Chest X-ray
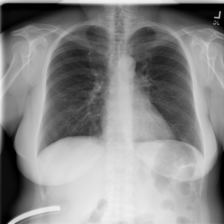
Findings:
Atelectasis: negative
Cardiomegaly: negative
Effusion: negative
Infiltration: negative
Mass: negative
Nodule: negative
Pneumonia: negative
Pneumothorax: negative
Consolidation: positive
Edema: negative
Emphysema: negative
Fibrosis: negative
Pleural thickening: negative
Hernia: negative